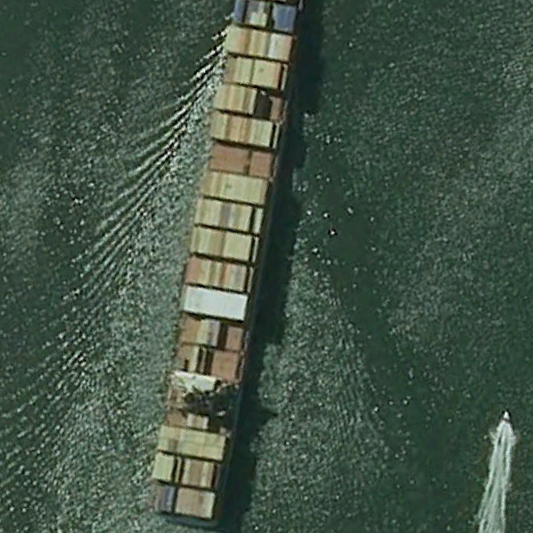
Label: Container_ship